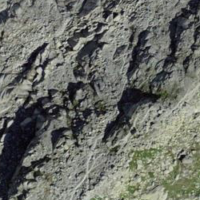
EUNIS habitat code: 48
Species observed at this site:
Montifringilla nivalis
Aglais urticae
Chamaenerion fleischeri
Arnica montana
Prunella collaris
Gentiana brachyphylla